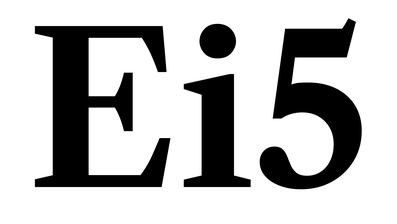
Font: LibreCaslonText_Bold